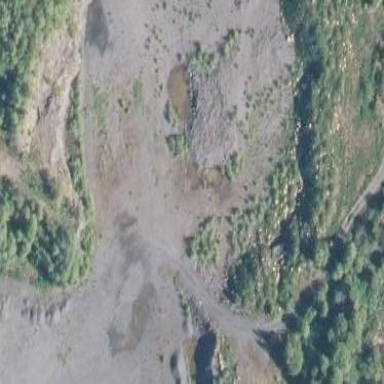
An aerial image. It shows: Quarry area.